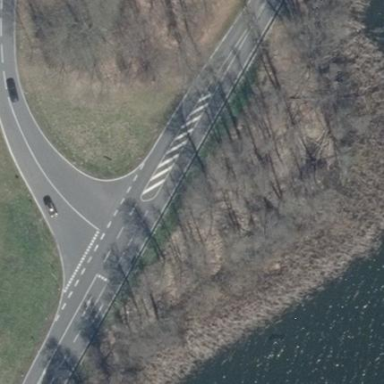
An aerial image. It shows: Primary highway junction with asphalt surface.